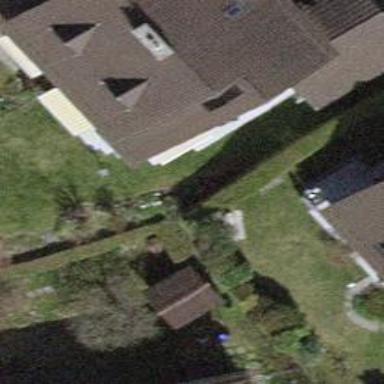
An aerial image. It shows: Building with tile roof.